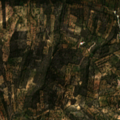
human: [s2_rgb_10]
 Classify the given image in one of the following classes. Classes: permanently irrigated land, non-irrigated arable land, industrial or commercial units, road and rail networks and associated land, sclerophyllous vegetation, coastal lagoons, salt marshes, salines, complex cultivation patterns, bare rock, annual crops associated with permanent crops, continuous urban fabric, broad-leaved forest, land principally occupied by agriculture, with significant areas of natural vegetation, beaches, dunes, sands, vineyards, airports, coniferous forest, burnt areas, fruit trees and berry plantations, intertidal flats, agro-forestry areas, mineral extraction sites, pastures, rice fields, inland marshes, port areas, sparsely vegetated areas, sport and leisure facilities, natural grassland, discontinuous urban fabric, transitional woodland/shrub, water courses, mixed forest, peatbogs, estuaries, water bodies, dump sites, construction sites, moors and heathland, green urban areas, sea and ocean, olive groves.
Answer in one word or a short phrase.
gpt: olive groves, land principally occupied by agriculture, with significant areas of natural vegetation